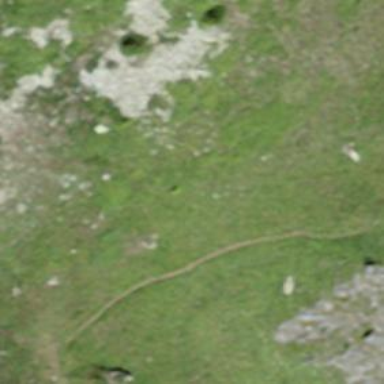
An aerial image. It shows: Path.